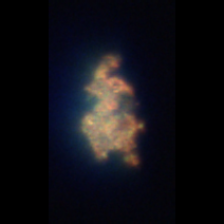
Taxon: Unknown_detritus
Group: Unknown